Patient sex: M
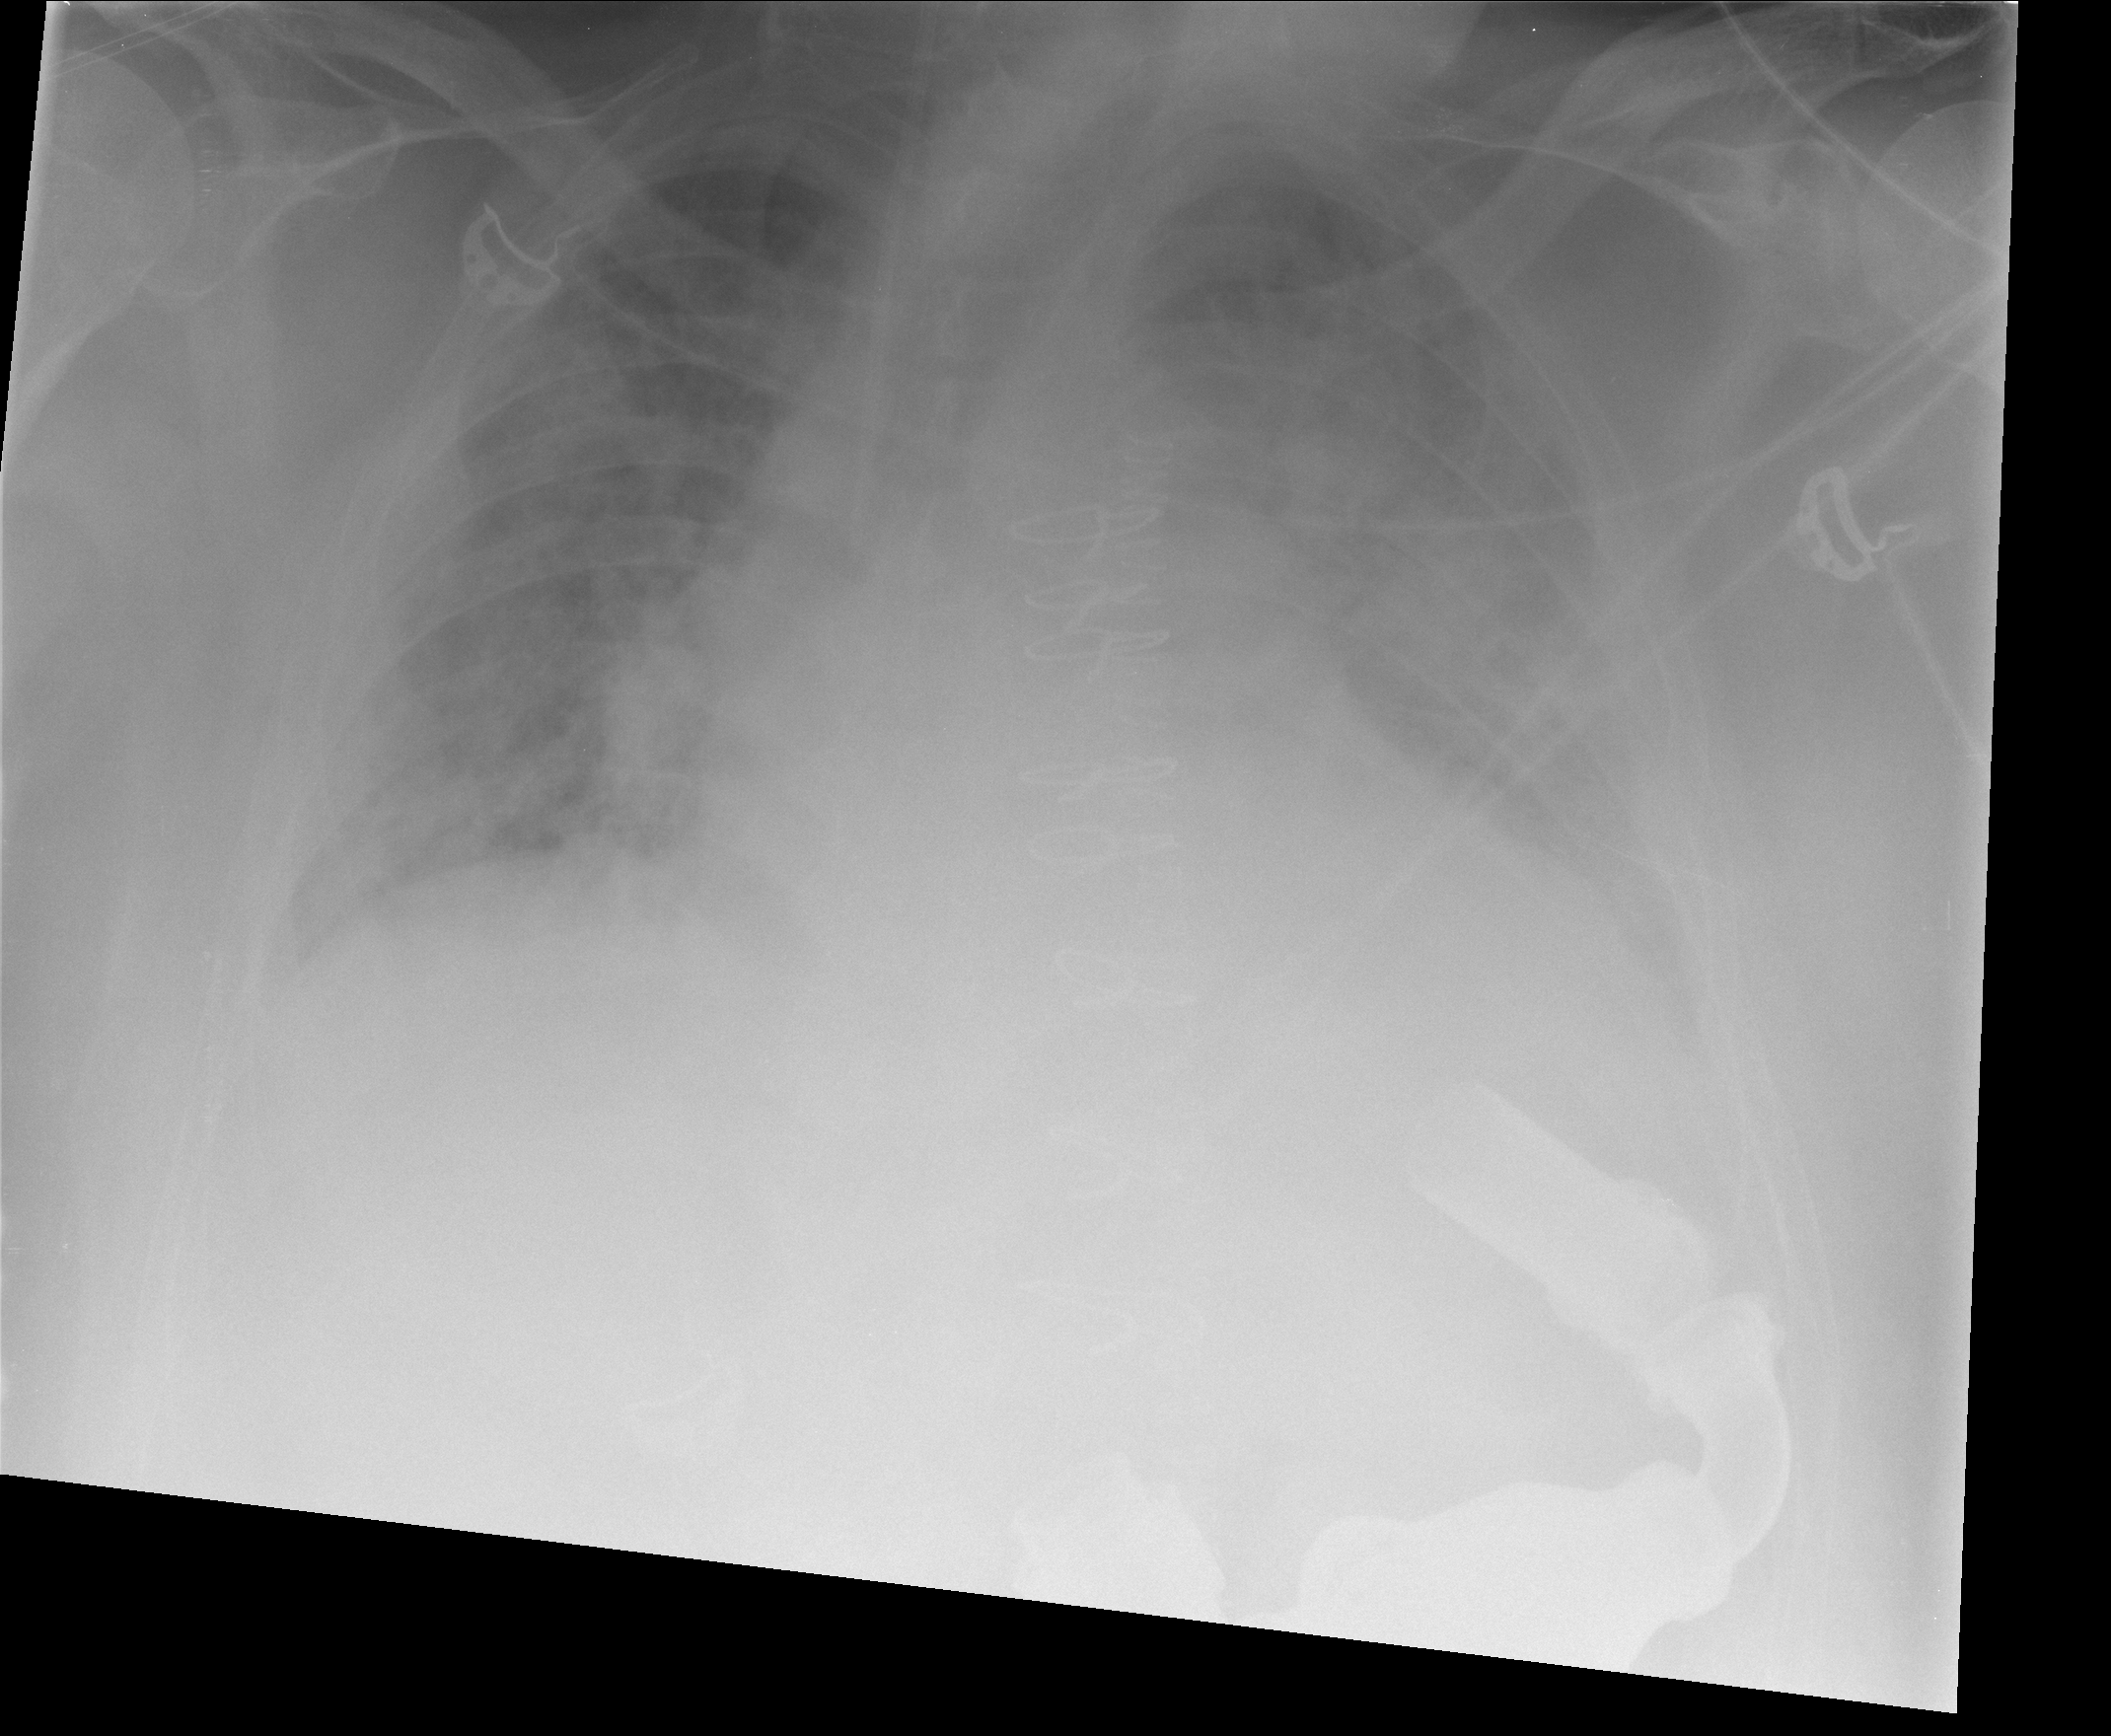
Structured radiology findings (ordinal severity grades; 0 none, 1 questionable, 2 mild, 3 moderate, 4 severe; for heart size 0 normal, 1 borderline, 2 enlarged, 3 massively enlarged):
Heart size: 2
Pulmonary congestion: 4
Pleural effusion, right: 2
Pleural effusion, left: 2
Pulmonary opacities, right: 4
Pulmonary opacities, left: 4
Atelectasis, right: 2
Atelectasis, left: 2